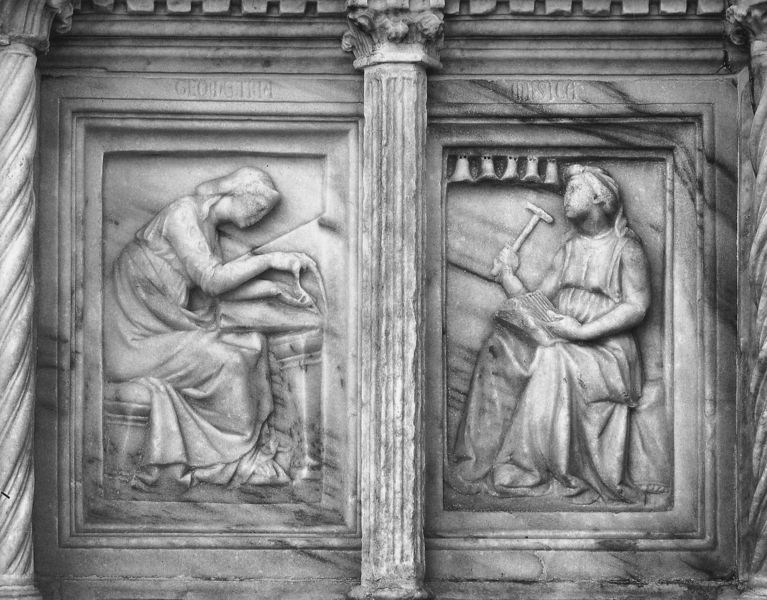
Titel: Fontana Maggiore
Künstler: Niccolò Pisano
Standort: Perugia (EU - I - Umbrien)
Schlagwörter: frauen, menschen, mädchen, sitzen, frau, grau, kleid, marmor, säule, falten, rahmen, stein, instrument, kirche, haare, sitzend, musiker, gebeugt, arbeit, relief, schrift, pilaster, rand, faltenwurf, podest, buch, kapitell, handwerk, hammer, korinthisch, geometrie, glocken, kannelur, berufe, glockenspiel, organist